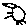
Label: bird